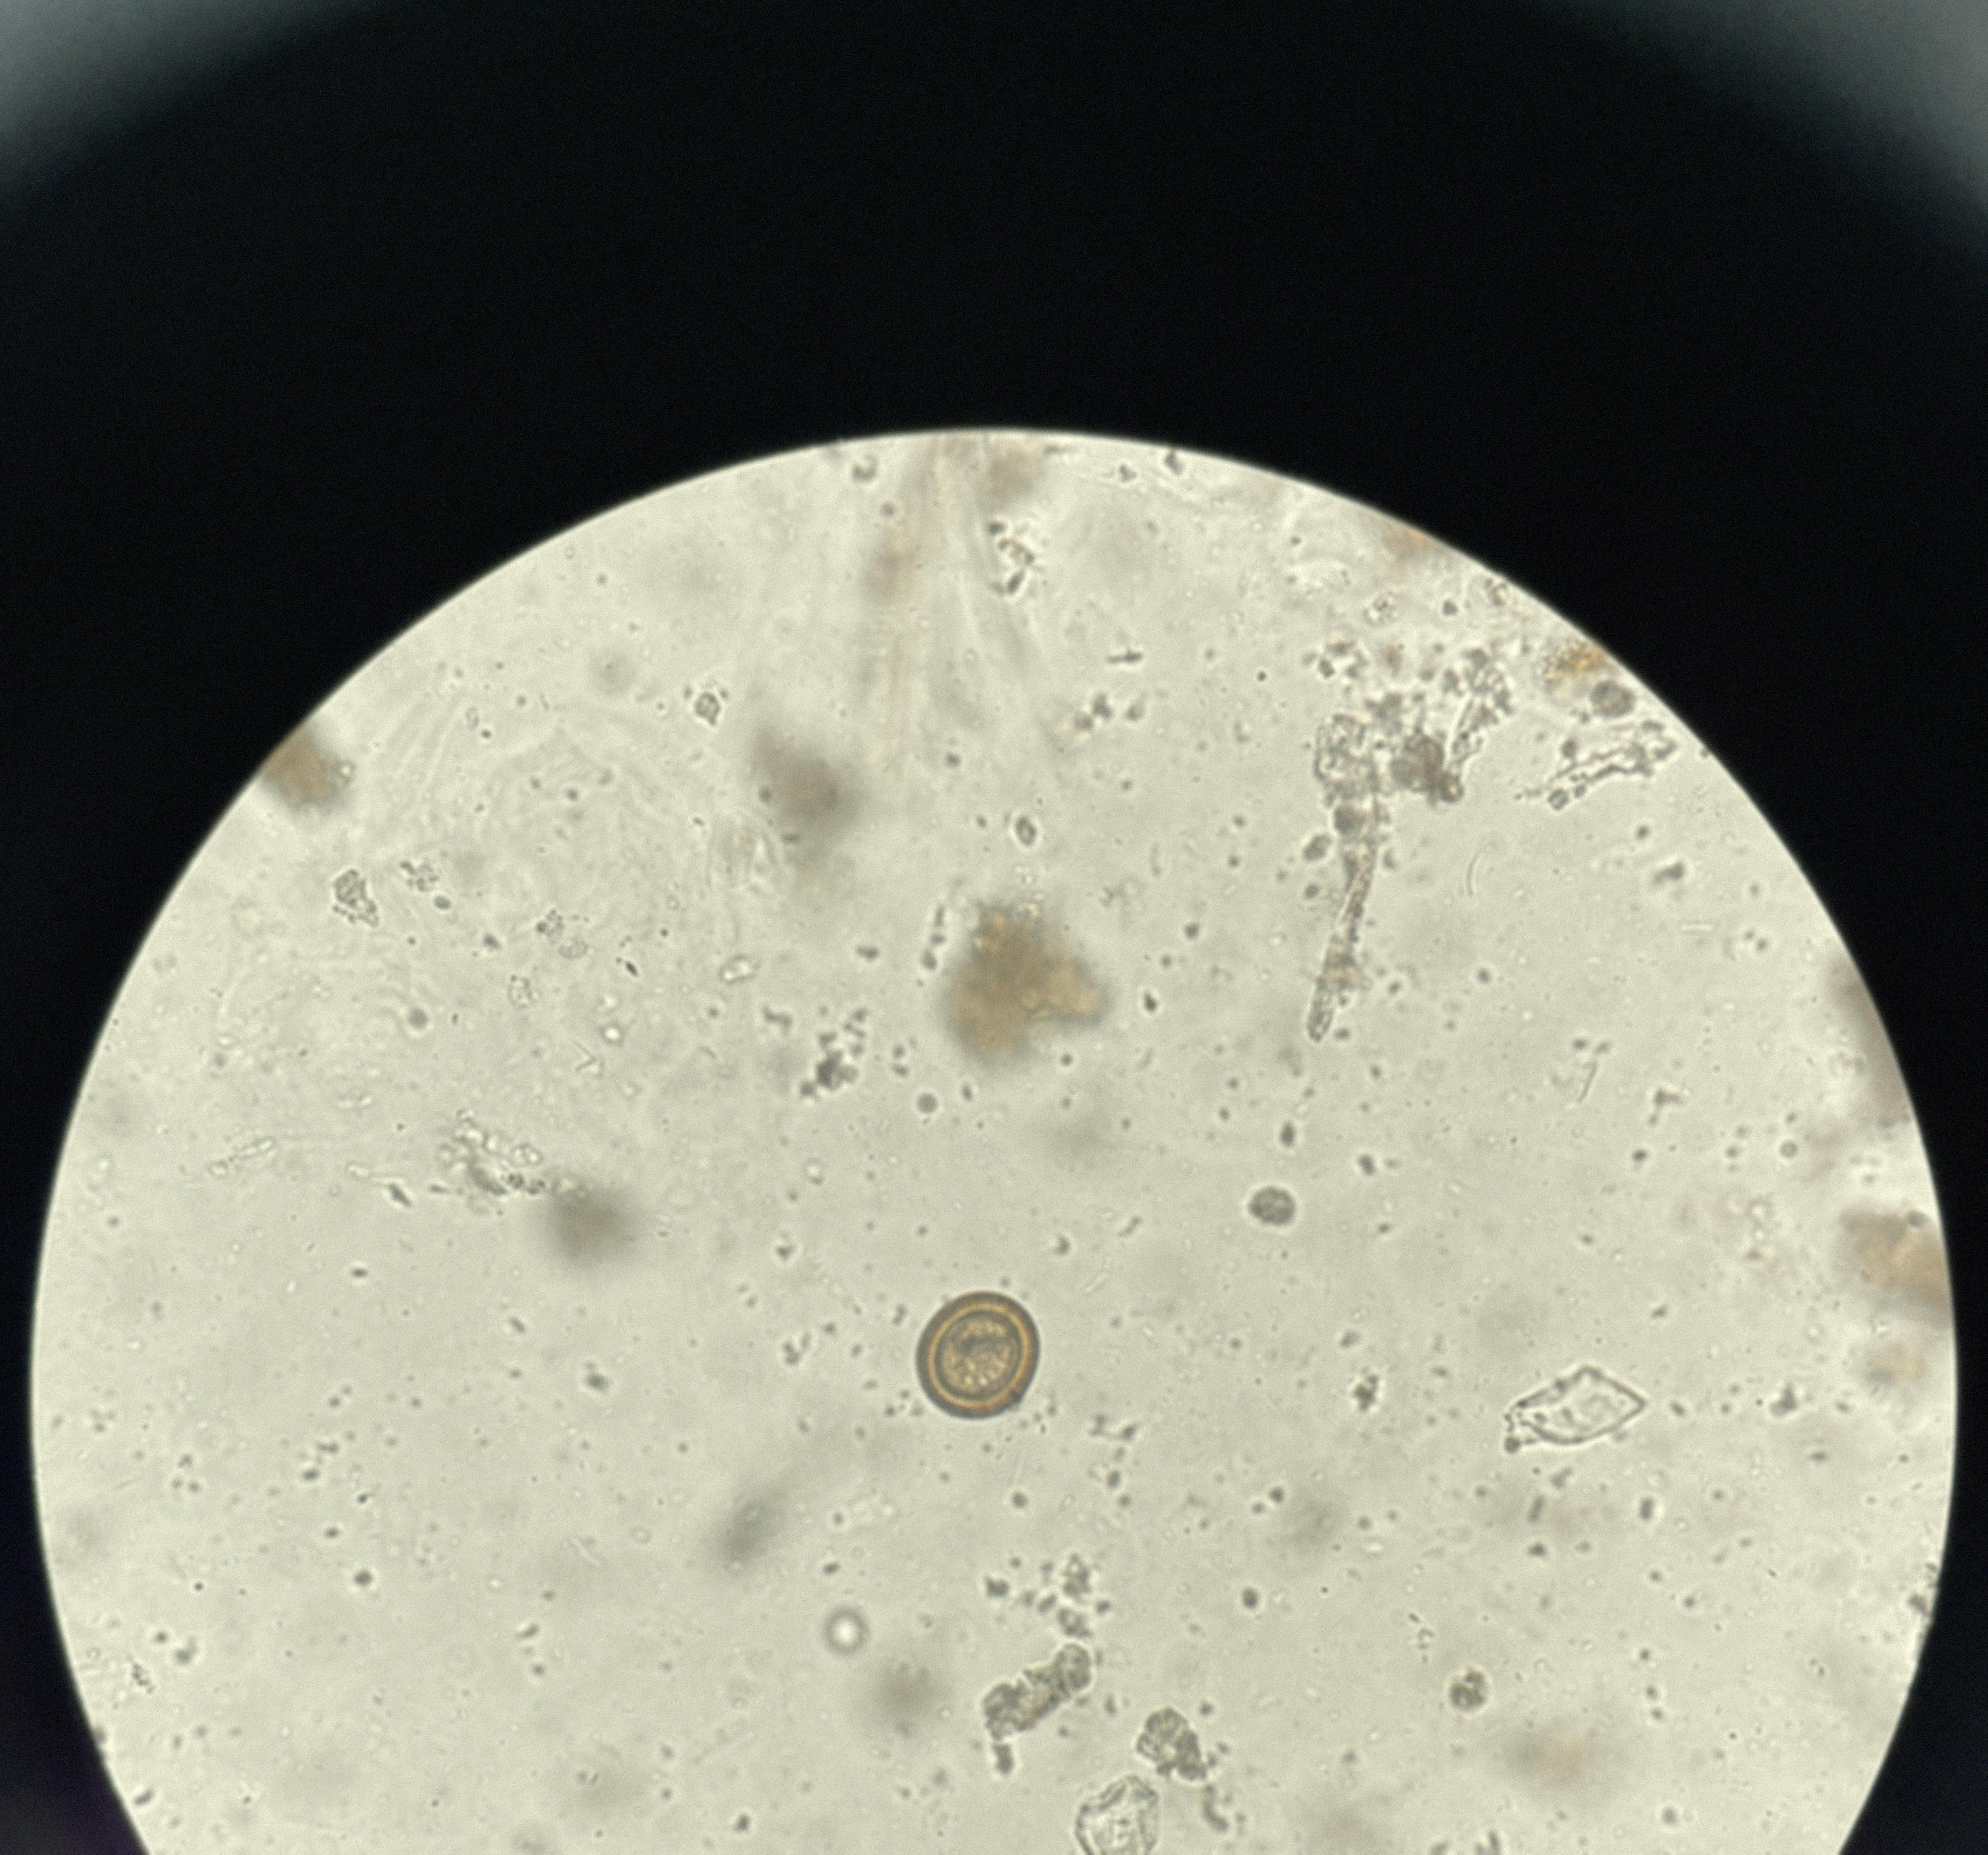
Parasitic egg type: Taenia spp. egg